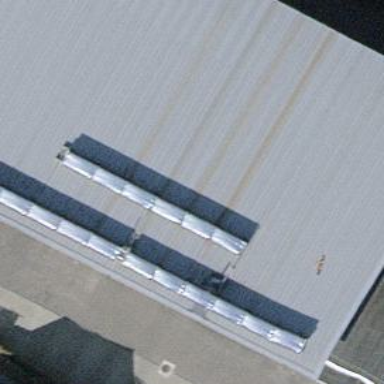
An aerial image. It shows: Industrial building.